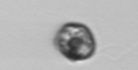
Label: Dinophyceae